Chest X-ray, AP view. Patient: 28 years old, sex F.
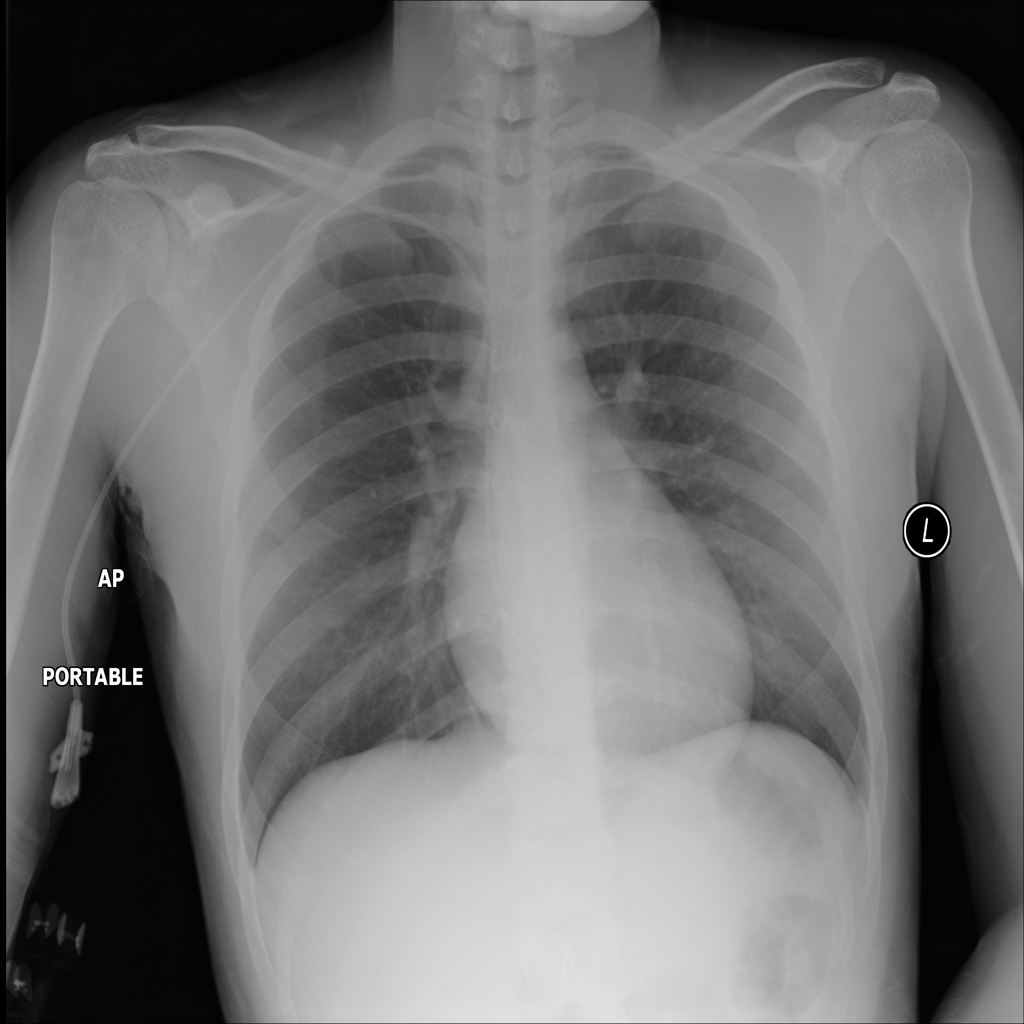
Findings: No Finding